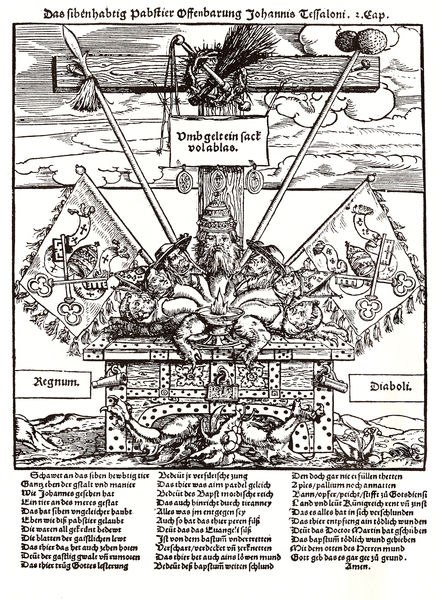
Titel: Das siebenköpfige Papsttier
Institution: (Seriendruck)
Schlagwörter: feuer, himmel, kopf, körper, weiß, wolken, dreieck, menschen, grau, holz, hüte, köpfe, schwarz, zeichnung, schloss, bart, bibel, johannes, rahmen, bild, bildnis, krone, kamin, herrschaft, holzschnitt, schrift, düster, fahnen, fahne, flagge, grafik, graphik, linien, spalten, könig, lanze, papst, karikatur, tafel, inschrift, deutsch, besen, schild, truhe, buch, kreuz, druck, schnitt, schraffur, radierung, stich, illustration, schwarzweiß, text, offenbarung, beschriftung, überschrift, kiste, altar, buchdruck, kasten, wappen, maserung, stäbe, teufel, rinde, mittelalter, schwart, vatikan, tiara, speere, schlüssel, flaggen, kupferstich, schwamm, dornenkrone, monster, arma, traktat, latein, lateinisch, reformation, kreutz, evangelium, seriendruck, arma christi, geißel, offenbarung des johannes, ablass, kirchliche herrschaft, tiaras, diaboli